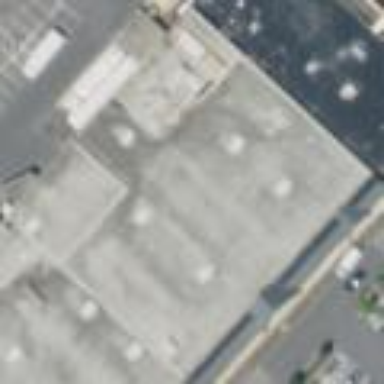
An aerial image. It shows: Retail building housing supermarket.